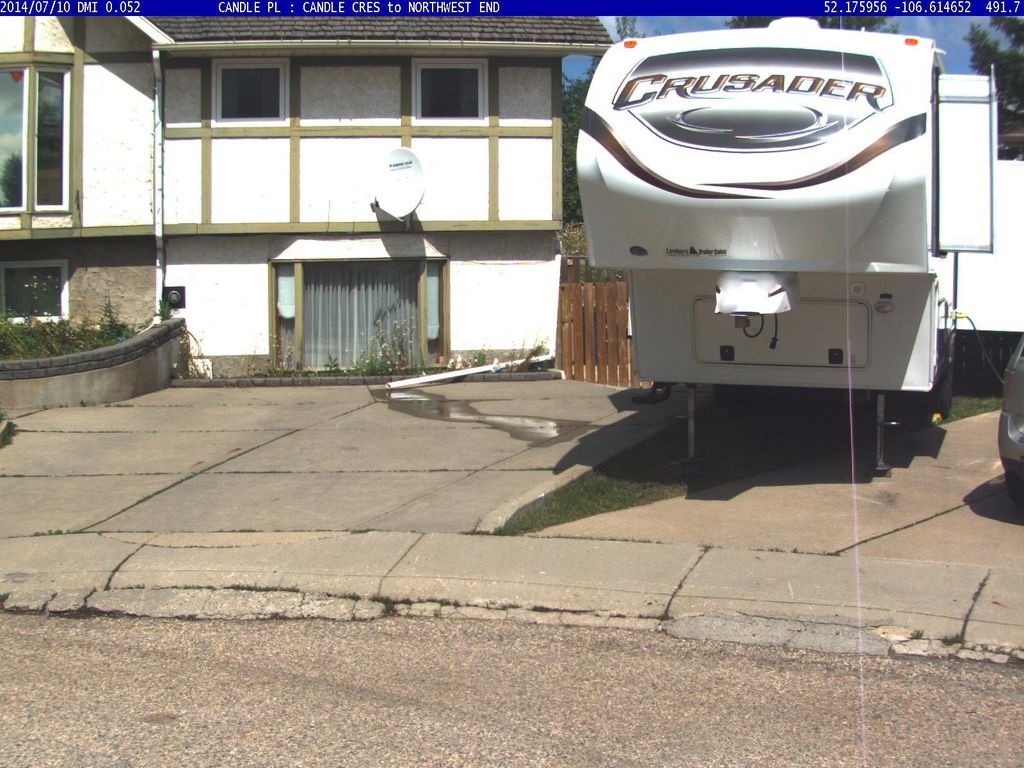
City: saskatoon